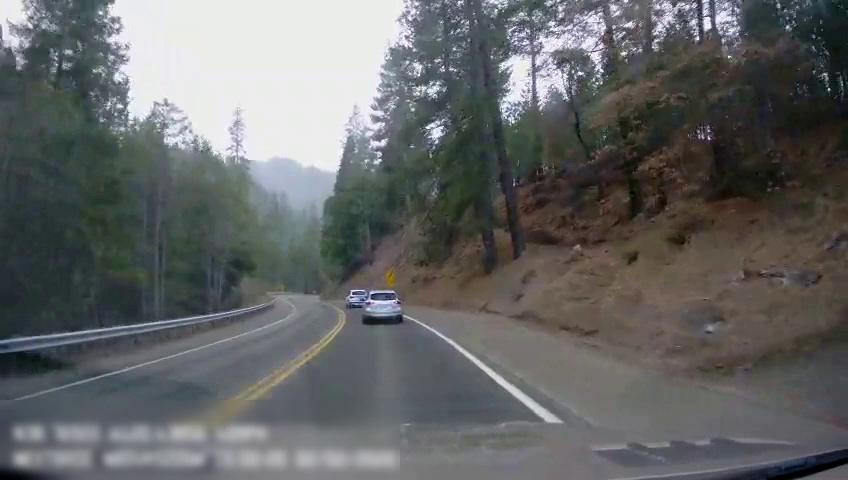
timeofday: Day
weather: Cloudy
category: Drivable Space
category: Vehicles | SUV
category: Vehicles | SUV
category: Lanes | Alternate Lane
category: Lanes | Current Lane
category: Lanes | Opposite Lane
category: Lanes | Opposite Lane